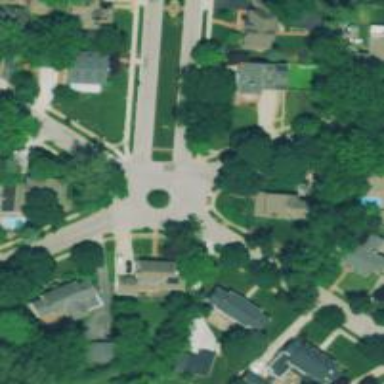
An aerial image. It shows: Residential road that intersects with roundabout.